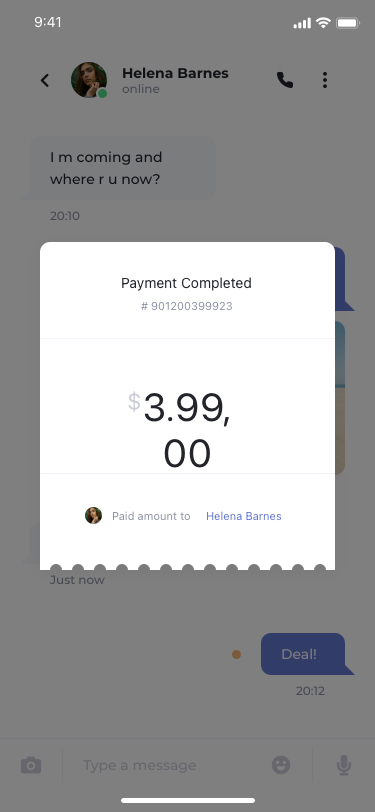
Text in this UI design:
Paid amount to
Helena Barnes
3.99,00
$
# 901200399923
Payment Completed